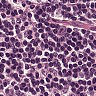
Metastatic tissue present: no